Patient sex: F
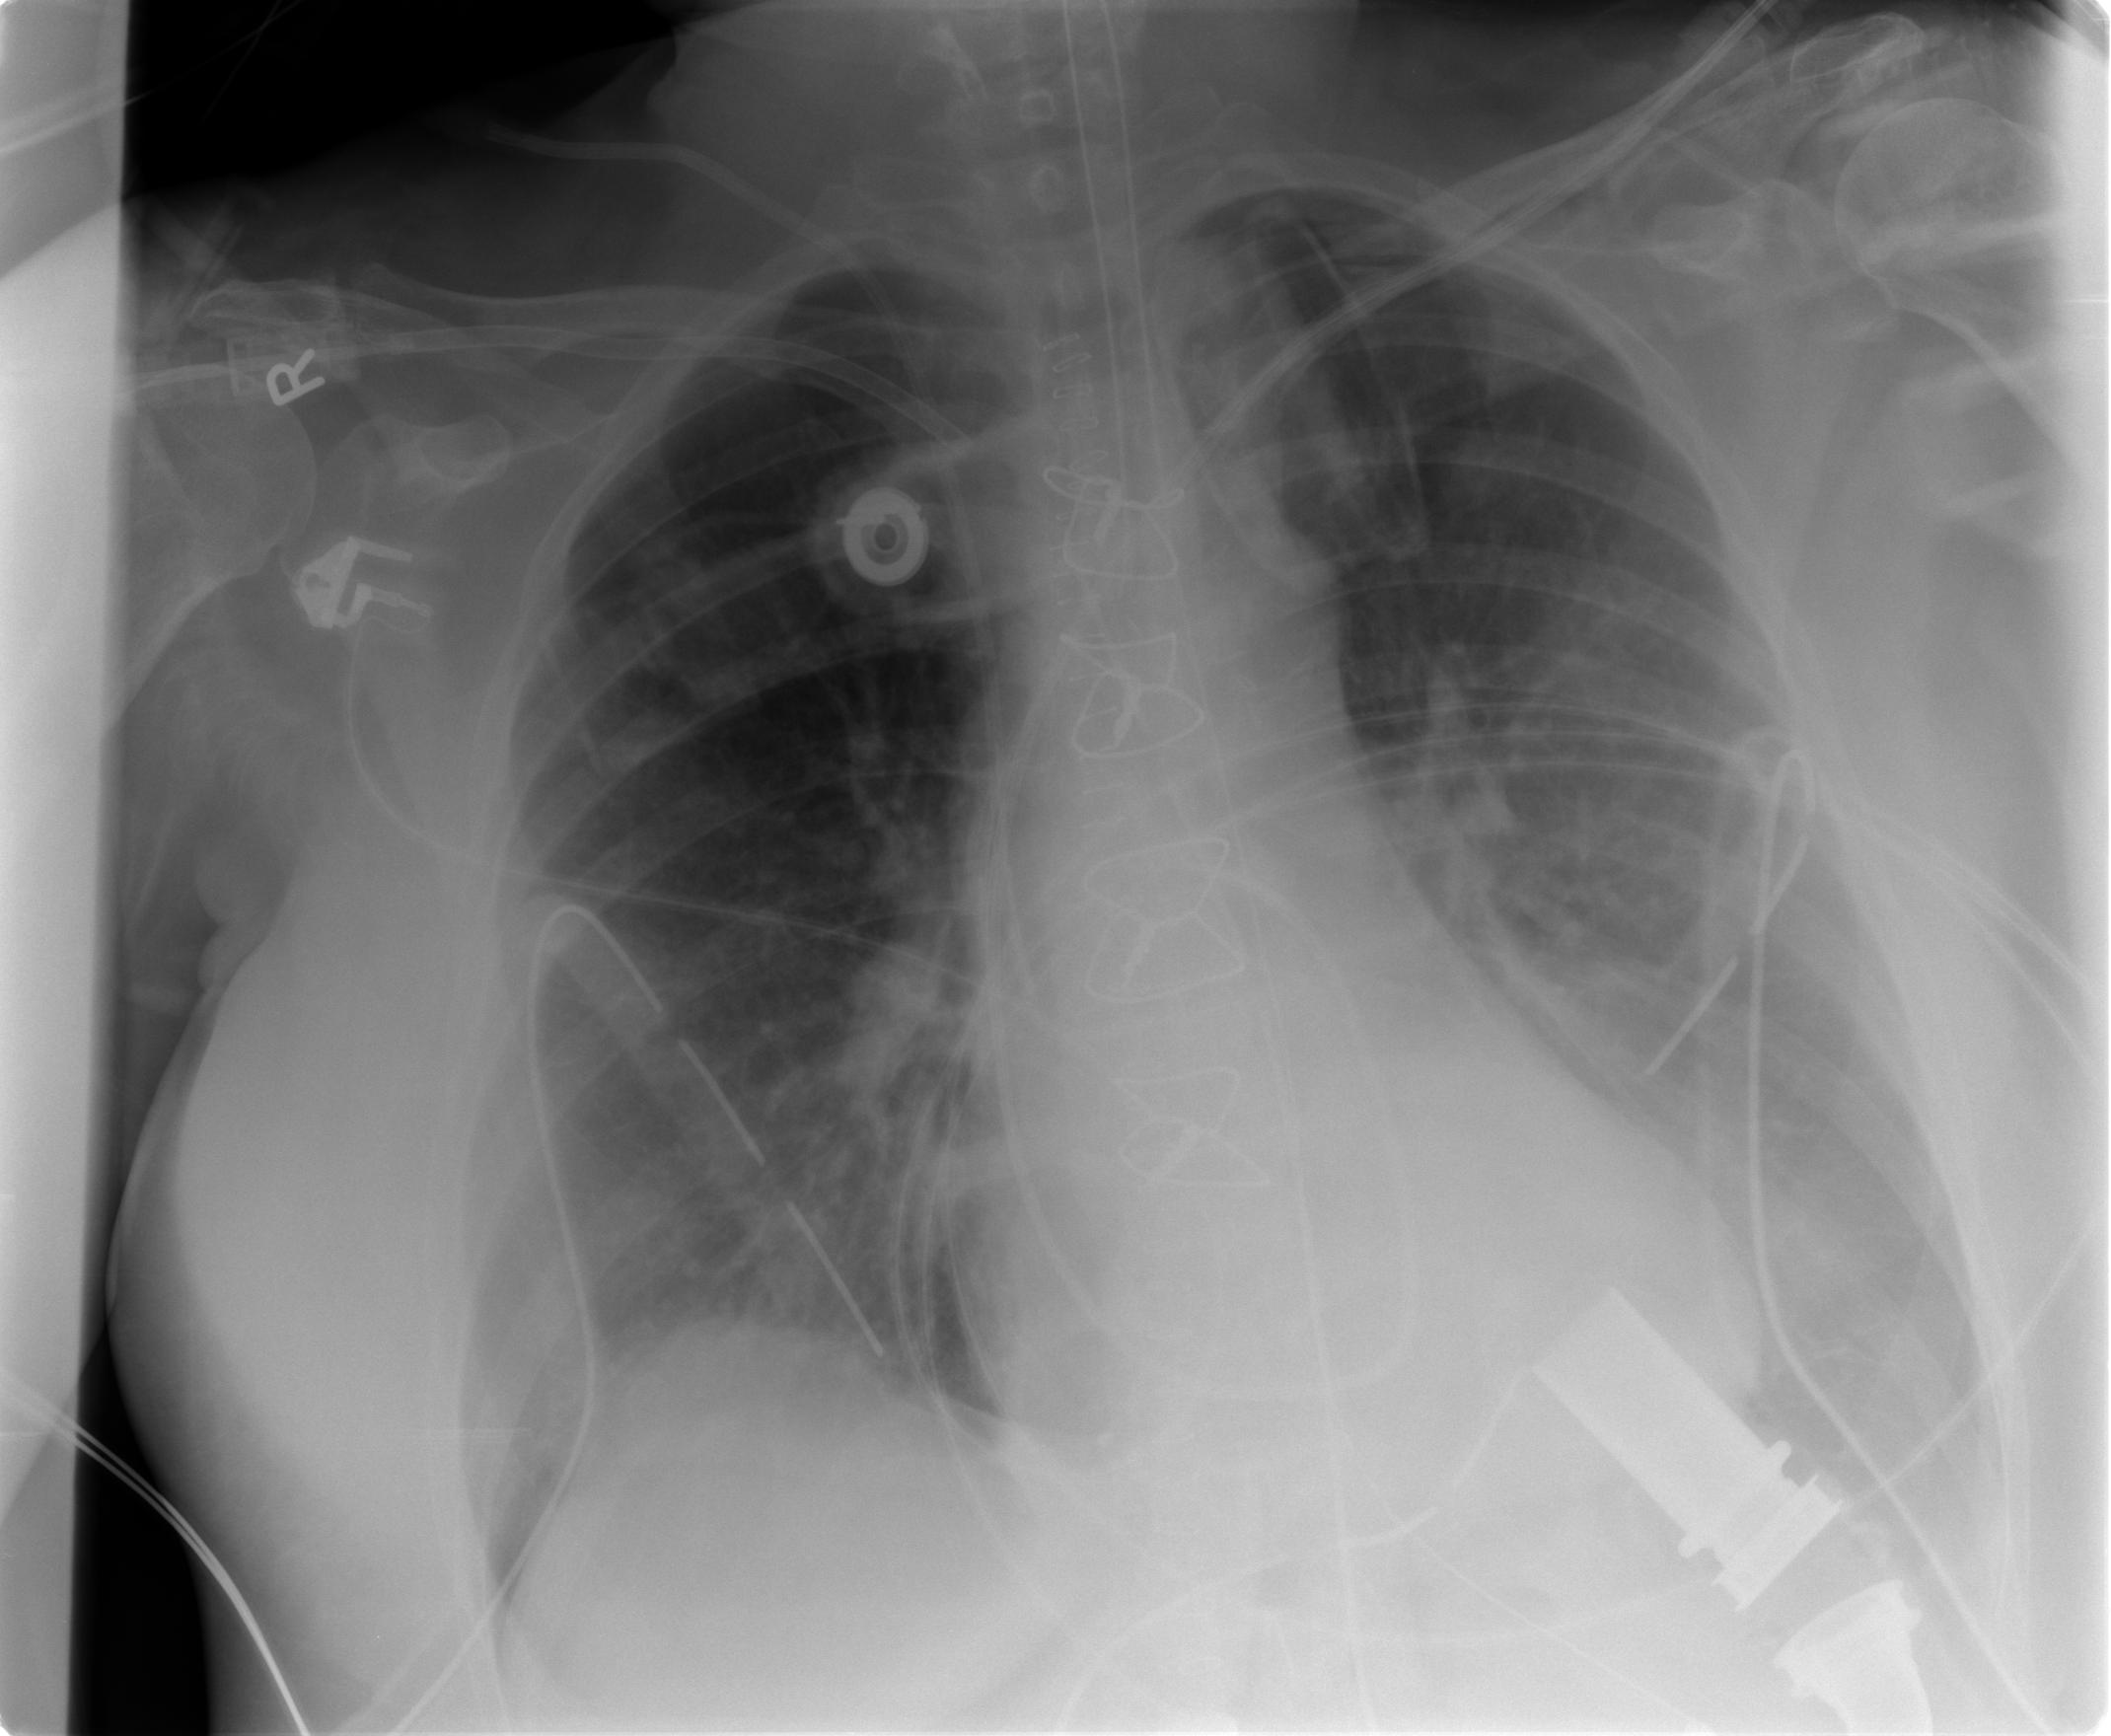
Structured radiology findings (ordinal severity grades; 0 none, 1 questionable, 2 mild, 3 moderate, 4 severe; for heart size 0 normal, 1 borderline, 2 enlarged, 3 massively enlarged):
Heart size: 0
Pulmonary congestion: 1
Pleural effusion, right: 0
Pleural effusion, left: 0
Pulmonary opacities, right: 1
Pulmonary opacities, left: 1
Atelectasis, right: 2
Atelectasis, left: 2